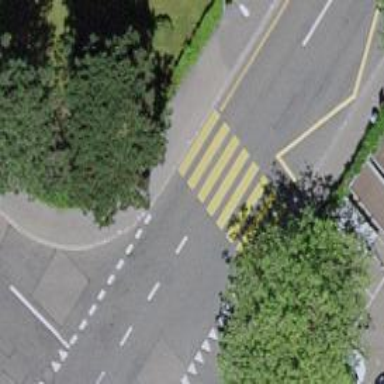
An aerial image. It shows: Uncontrolled zebra crossing with zebra markings.